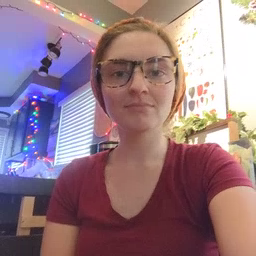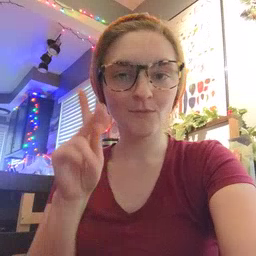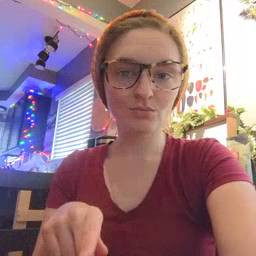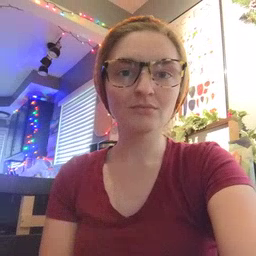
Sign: person